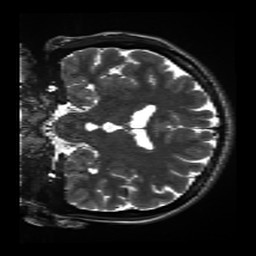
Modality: inplaneT2
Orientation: coronal
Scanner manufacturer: siemens
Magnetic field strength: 3 T
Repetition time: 11 s
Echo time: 0.059 s